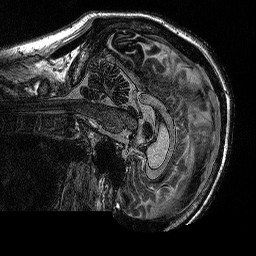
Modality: MP2RAGE
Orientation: sagittal
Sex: male
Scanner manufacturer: siemens
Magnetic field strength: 3 T
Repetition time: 5 s
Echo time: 0.00292 s